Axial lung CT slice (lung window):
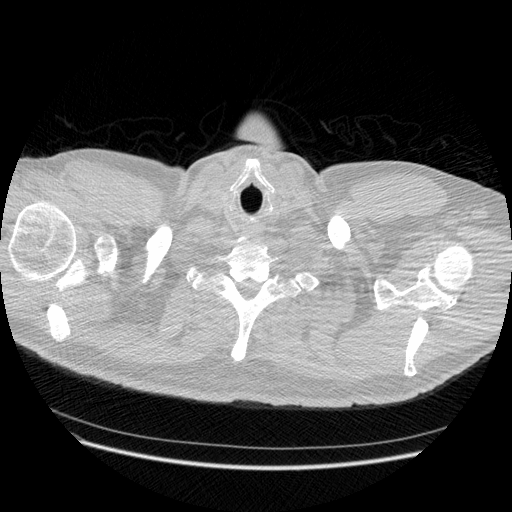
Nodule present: no